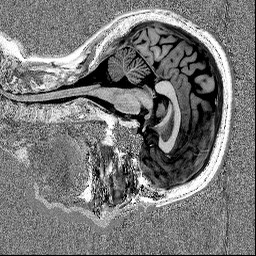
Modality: UNIT1
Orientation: sagittal
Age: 62
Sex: female
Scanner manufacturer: siemens
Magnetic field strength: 3 T
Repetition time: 5 s
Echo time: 0.00298 s